Field crop: maize
Growth stage: 2
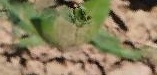
Species: maize